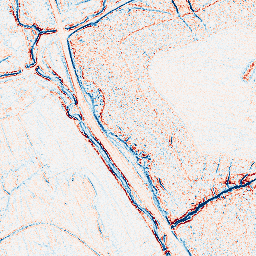
Category: edge_preserving
Decomposition family: bilateral
Decomposition parameters: d: 5
sigma_color: 150
sigma_space: 50
Upsampling method: cubic_catmull_rom
Upsampling parameters: scale: 4
Upsampling scale: 4